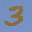
Label: 3